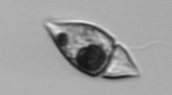
Label: Amphidinium